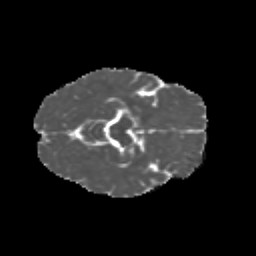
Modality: MD
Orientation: axial
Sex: female
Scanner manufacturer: siemens
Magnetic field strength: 3 T
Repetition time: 5 s
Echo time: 0.071 s